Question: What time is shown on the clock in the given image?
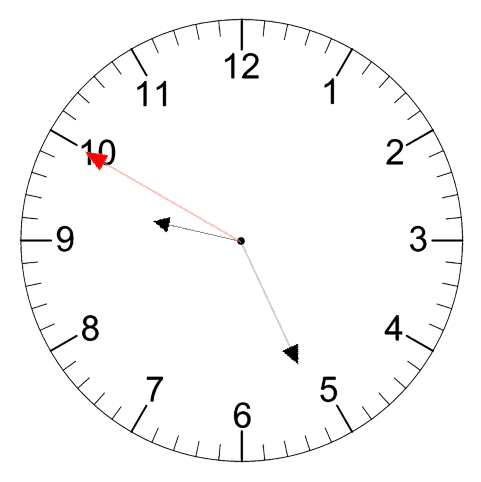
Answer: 09:25:50